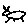
Label: cat